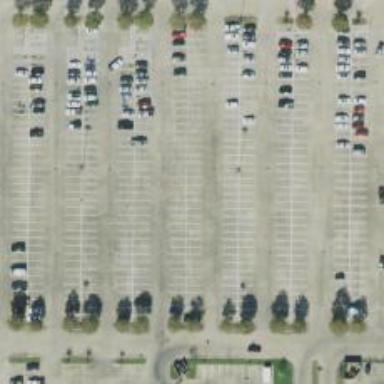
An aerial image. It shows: Parking space is available.